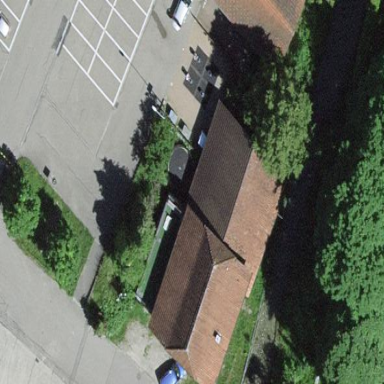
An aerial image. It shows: Half-hipped roof building.